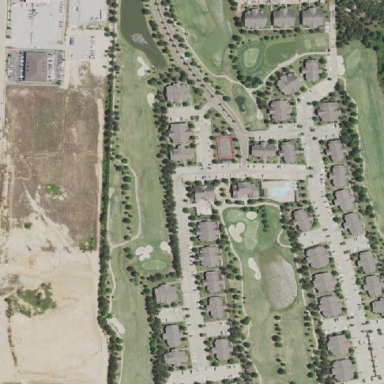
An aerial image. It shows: Designated golf cart path.